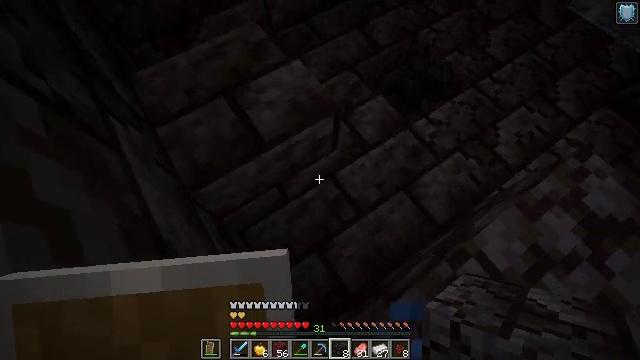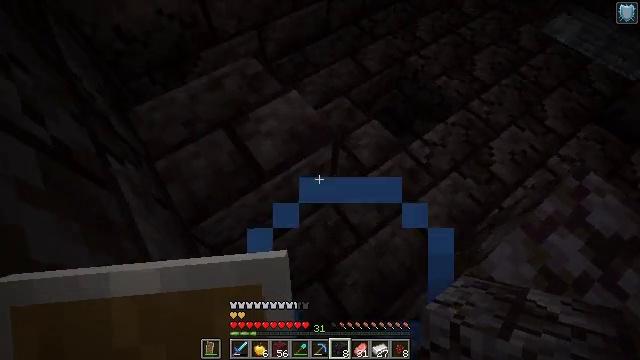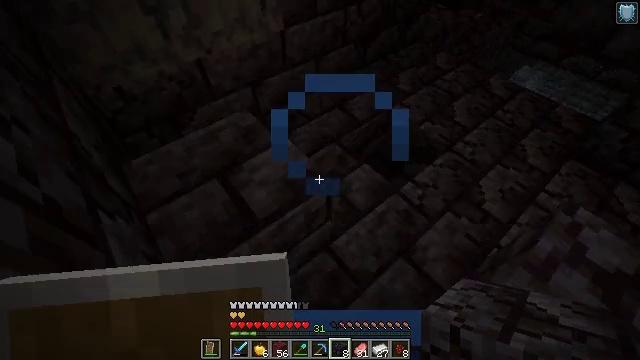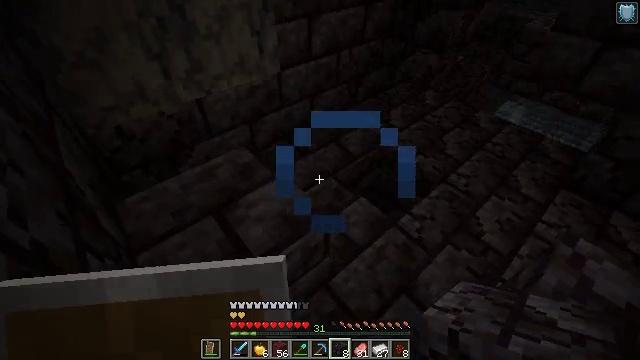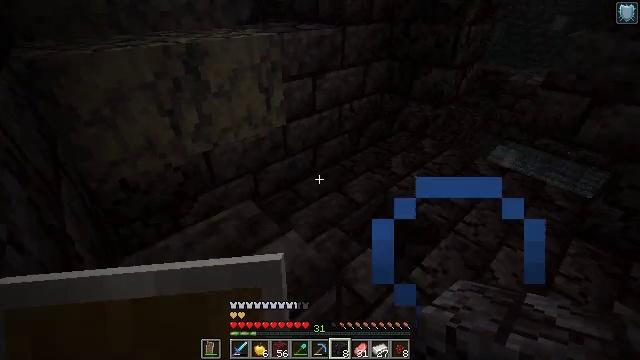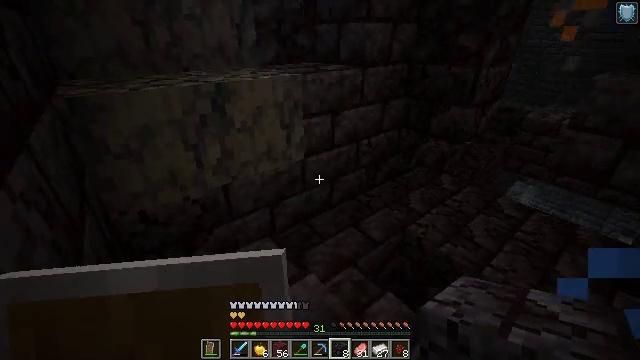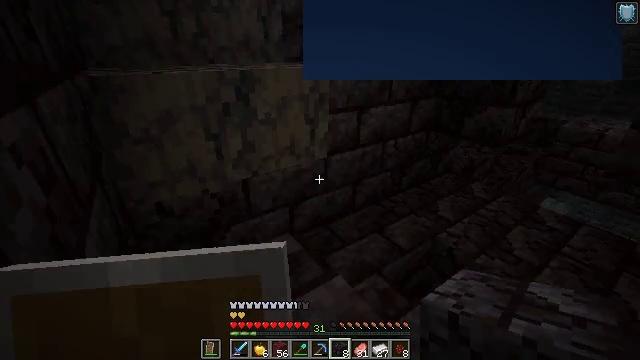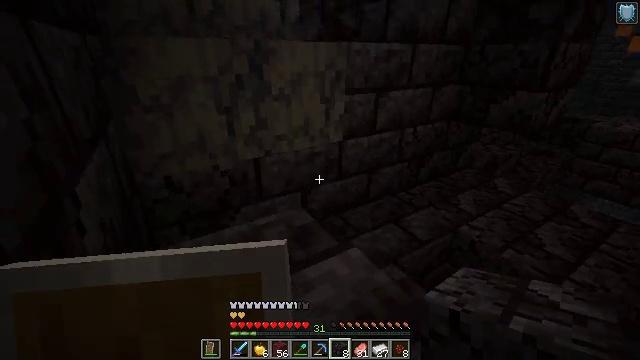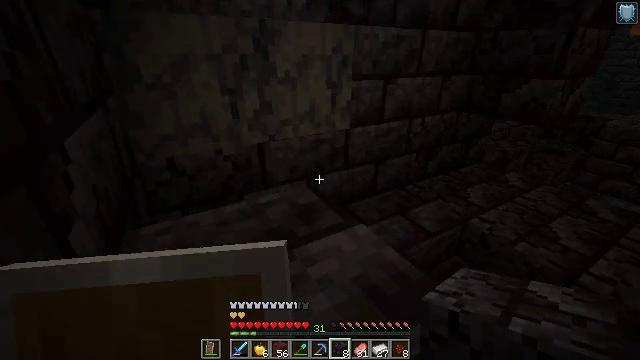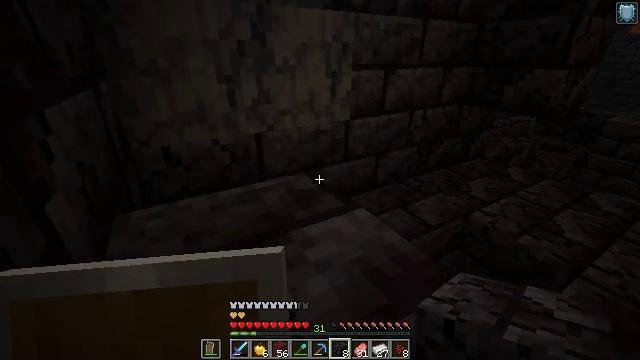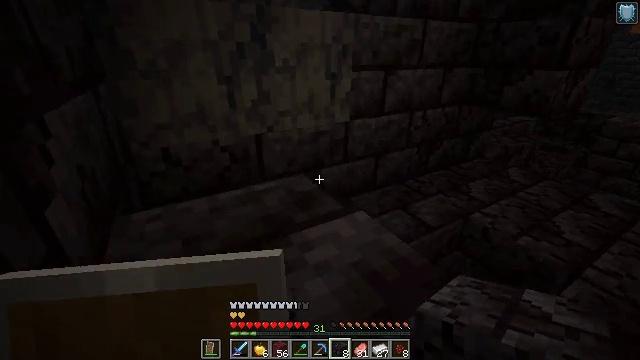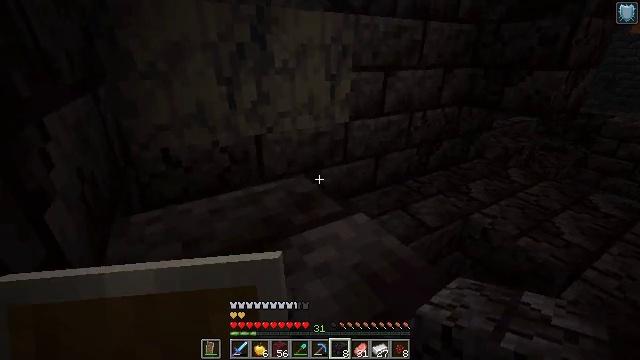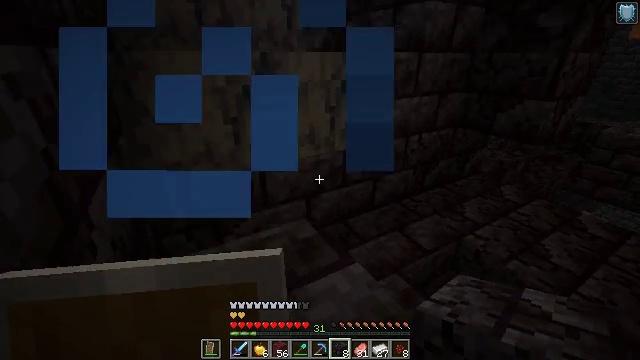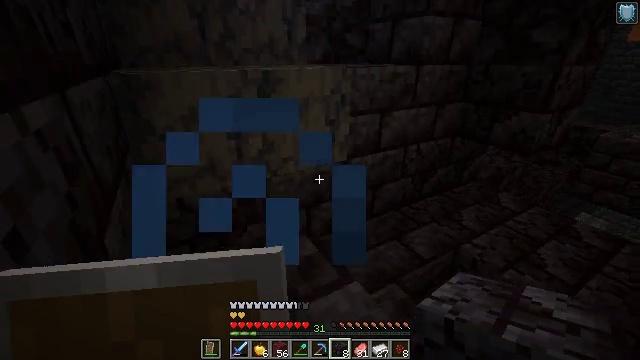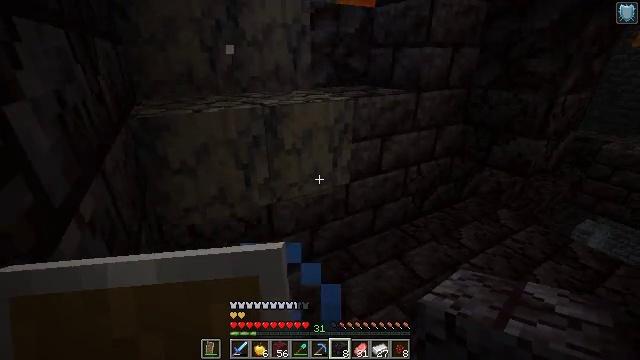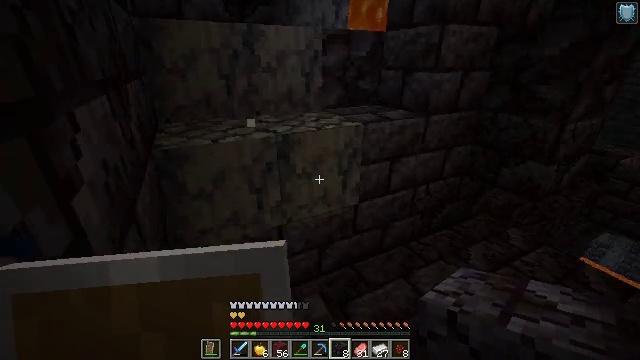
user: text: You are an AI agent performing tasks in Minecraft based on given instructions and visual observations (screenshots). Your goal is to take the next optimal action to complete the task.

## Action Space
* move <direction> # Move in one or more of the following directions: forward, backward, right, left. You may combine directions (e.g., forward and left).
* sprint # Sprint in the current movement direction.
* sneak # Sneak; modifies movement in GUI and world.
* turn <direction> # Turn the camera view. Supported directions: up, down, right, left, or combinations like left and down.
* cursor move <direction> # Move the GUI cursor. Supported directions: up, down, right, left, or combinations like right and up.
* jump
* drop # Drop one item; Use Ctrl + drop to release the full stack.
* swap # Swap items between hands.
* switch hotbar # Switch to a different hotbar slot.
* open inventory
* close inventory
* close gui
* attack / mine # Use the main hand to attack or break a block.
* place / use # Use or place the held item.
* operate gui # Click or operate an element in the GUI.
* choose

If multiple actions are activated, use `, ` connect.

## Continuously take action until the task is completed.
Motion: motion action
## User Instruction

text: Attack the cracked polished blackstone bricks to gather it.
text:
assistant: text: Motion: move forward and move left, sneak, turn right and up
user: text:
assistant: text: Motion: move forward and move left, sneak, turn right and up
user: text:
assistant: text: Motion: move forward and move left, turn right and up
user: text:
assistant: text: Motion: move forward and move left, turn up
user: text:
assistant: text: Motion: move left, turn left and up
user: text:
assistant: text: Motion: move left, turn left and up
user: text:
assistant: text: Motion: move left, turn left
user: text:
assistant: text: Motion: move left, turn left
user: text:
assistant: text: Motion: move left
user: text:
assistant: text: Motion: move left
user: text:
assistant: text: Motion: move left
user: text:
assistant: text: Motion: move left, jump
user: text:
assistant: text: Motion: move left, jump
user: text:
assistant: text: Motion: move left, jump
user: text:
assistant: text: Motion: move left, turn left, jump
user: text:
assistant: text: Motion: move left, turn left and up, jump
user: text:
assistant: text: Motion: move left, turn left
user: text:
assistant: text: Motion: move left, turn left
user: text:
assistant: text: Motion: move left, turn left
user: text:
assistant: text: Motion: move left, turn left
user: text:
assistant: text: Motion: no_op
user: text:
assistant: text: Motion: no_op
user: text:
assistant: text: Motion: turn up
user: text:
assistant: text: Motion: turn right and up
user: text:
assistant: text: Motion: no_op
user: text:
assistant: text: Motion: no_op
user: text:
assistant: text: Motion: no_op
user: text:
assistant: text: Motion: no_op
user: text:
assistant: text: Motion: move forward, turn left
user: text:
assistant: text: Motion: move forward